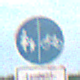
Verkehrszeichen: GetrennterRadUndGehwegRadwegRechts
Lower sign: BesondereFahrzeugeUndTransportgueter6
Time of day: SunriseSunset
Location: Outdoor (Nature)
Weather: PartlyCloudy
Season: NotSpecified
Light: Natural